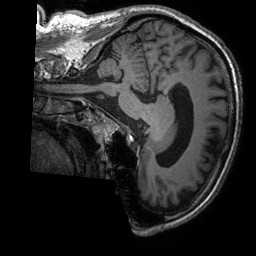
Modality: T1w
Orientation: sagittal
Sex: male
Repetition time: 1.95 s
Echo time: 0.026 s